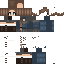
A female human skin with medium skin, wearing brown long hair dressed in a blue hoodie and brown pants, featuring a closed mouth.